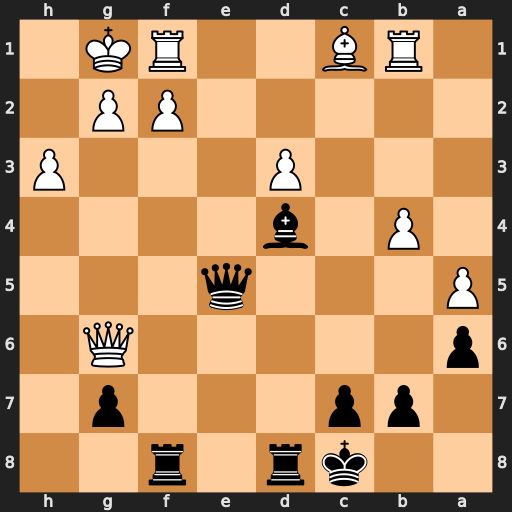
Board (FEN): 2kr1r2/1pp3p1/p5Q1/P3q3/1P1b4/3P3P/5PP1/1RB2RK1
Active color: b
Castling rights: -
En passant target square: -
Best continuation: Rxf2 Rxf2 Qe1+ Kh2 Bxf2